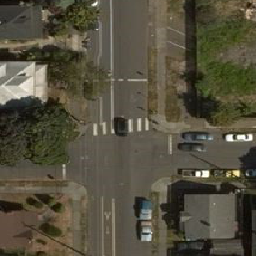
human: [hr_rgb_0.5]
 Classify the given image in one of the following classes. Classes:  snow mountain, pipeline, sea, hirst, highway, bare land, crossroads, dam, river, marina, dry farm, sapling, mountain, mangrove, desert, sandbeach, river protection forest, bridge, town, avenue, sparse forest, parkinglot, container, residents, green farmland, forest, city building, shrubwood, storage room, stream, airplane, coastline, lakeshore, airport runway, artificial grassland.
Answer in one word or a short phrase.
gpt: crossroads